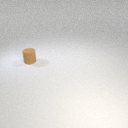
small brown rubber cylinder